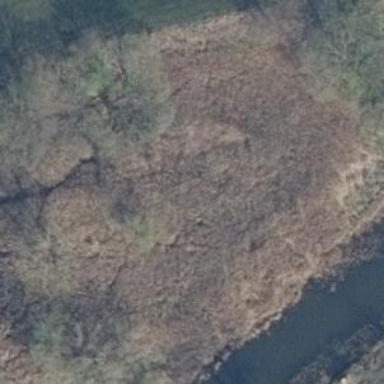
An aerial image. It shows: Wetland area characterized by wet meadow.